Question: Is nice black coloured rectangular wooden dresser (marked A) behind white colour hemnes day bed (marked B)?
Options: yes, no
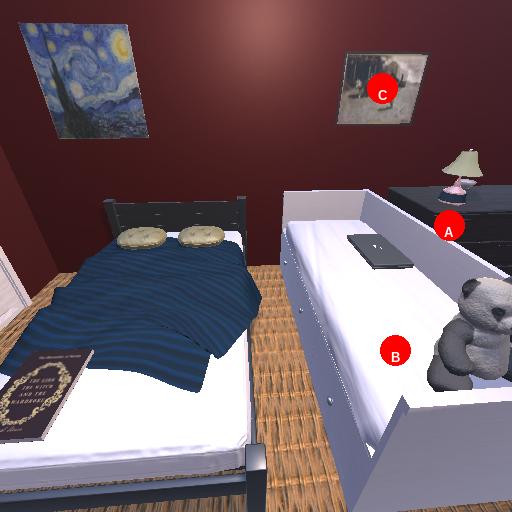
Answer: yes